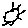
Label: sun